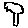
Label: tree